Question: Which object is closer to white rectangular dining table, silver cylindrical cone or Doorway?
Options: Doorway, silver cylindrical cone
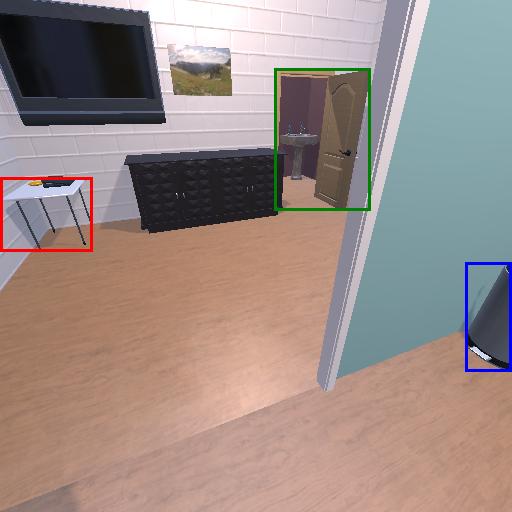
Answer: Doorway